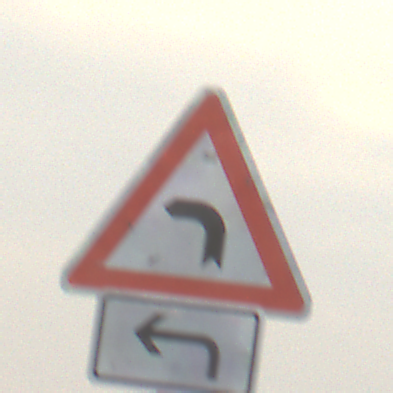
Verkehrszeichen: KurveLinks
Zusatzzeichen unten: RichtungsangabeDurchPfeile2
Umgebung: Outdoor, Nature
Tageszeit: MorningAfternoon
Wetter: Overcast
Licht: Natural
Jahreszeit: Winter
Kontrast: LowContrast